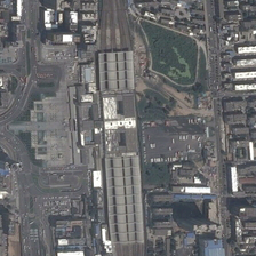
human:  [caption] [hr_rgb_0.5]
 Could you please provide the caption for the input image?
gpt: There are many tracks in the railway station.

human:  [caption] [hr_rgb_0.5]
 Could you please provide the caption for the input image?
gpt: There are many railway lines in the railway station.

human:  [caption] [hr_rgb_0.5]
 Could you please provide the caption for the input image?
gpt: The railway station is surrounded by dense residential areas.

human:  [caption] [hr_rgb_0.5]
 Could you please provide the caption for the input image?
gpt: The railway station is a densely populated residential area.

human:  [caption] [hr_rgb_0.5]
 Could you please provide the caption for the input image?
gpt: The railway station is a densely populated residential area.